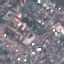
Land use / land cover class: Residential